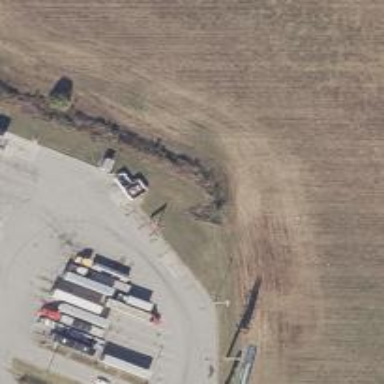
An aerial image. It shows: Weighbridge facility.